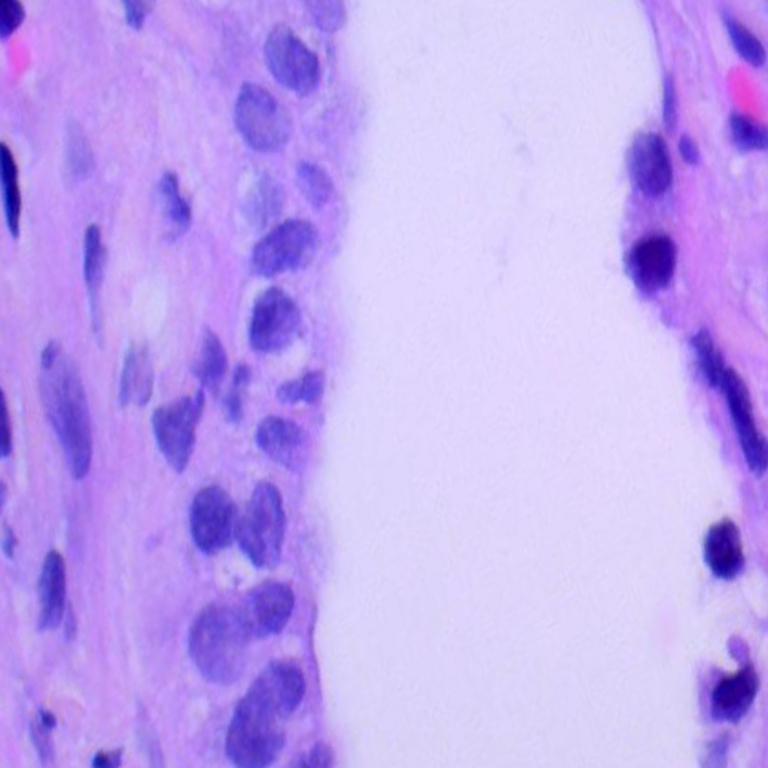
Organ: lung
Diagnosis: adenocarcinomas